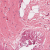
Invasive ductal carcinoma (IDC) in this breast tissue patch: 0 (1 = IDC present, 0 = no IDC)